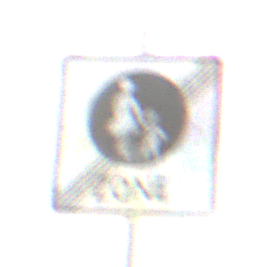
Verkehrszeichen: EndeFussgaengerzone
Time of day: MorningAfternoon
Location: Outdoor (Nature)
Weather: Overcast
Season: NotSpecified
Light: Natural